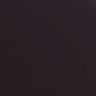
Metastatic tissue present: no